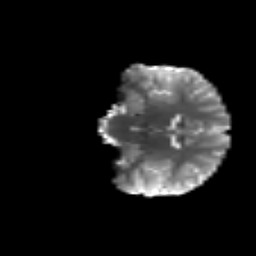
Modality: T2w
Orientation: coronal
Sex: female
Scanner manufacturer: siemens
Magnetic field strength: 3 T
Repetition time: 5 s
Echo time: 0.071 s